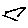
Label: bird